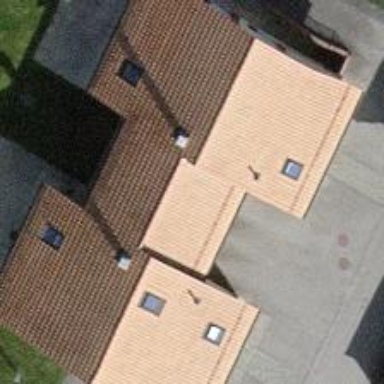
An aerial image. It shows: Residential building.